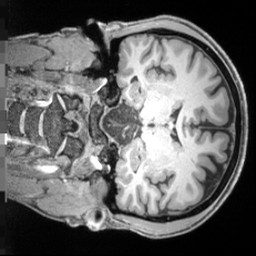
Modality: T1w
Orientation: coronal
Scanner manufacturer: siemens
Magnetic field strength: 3 T
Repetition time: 2.55 s